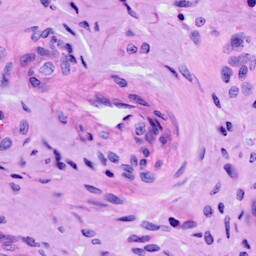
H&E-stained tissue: Cervix